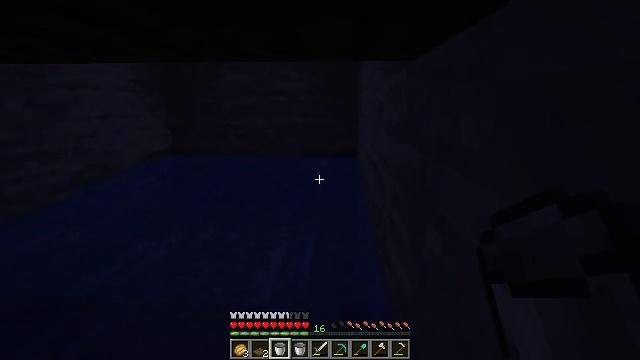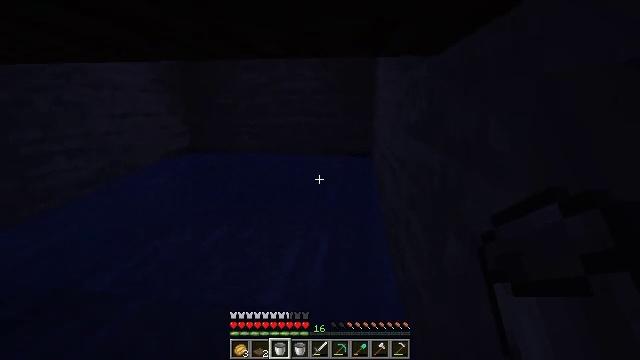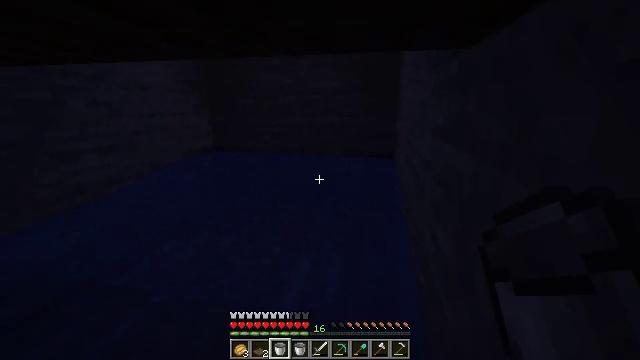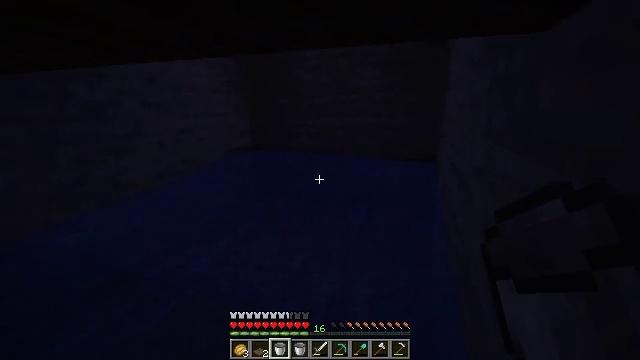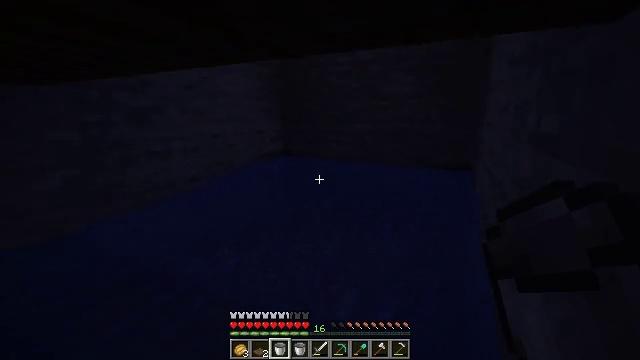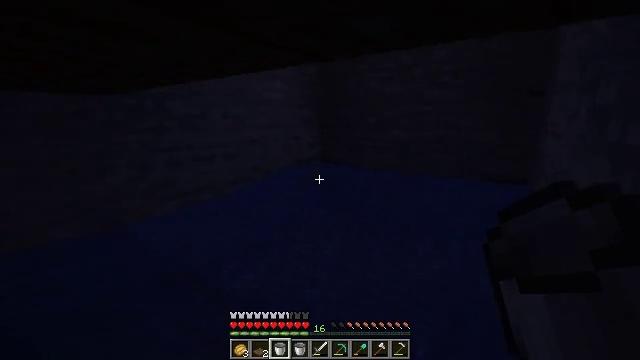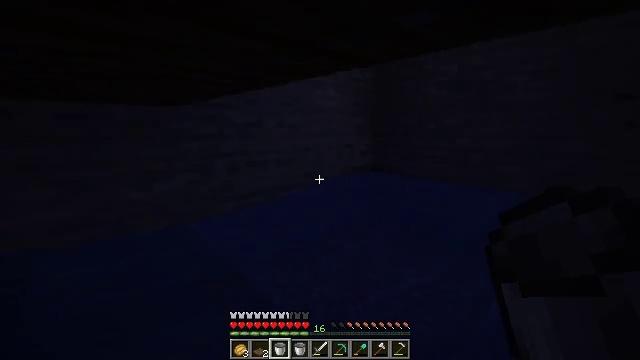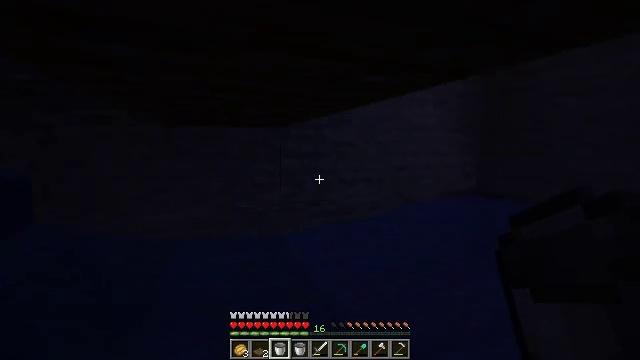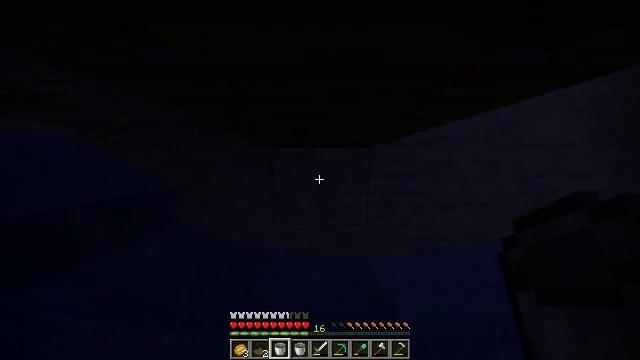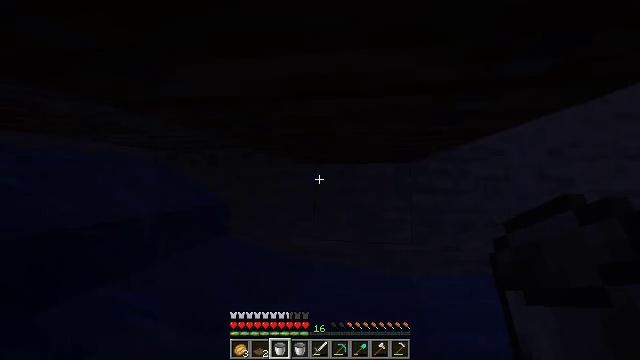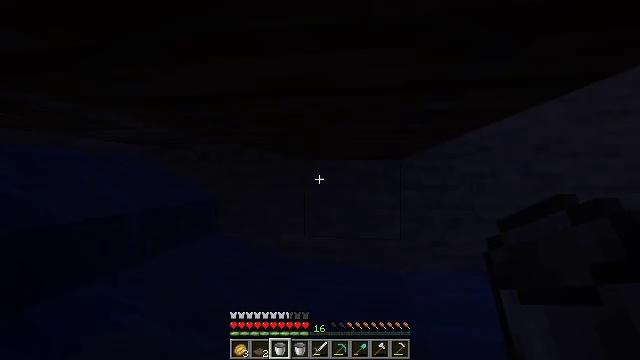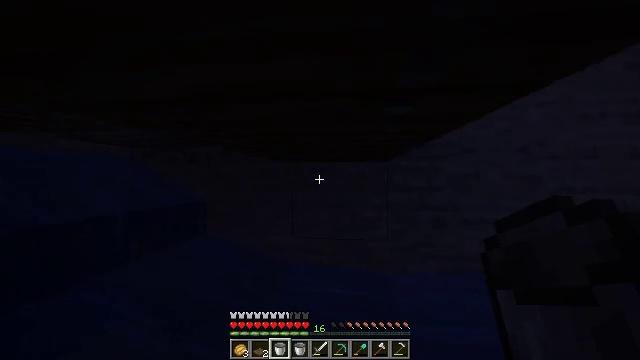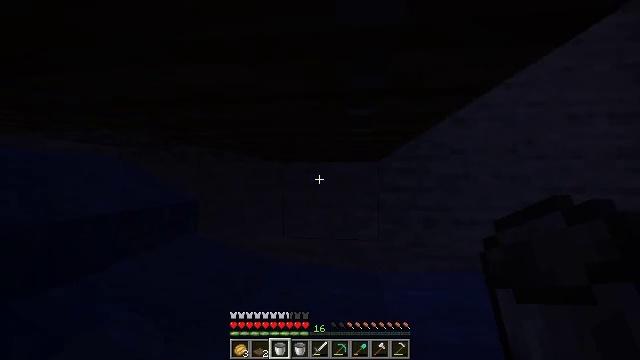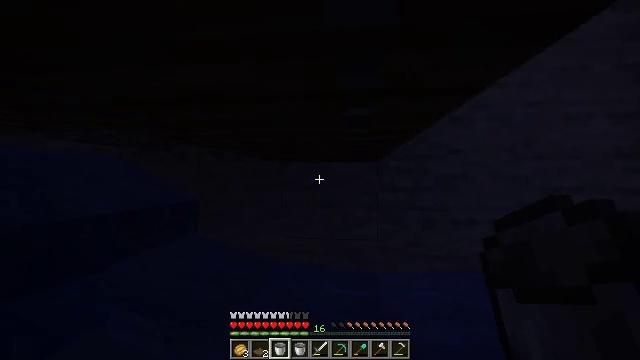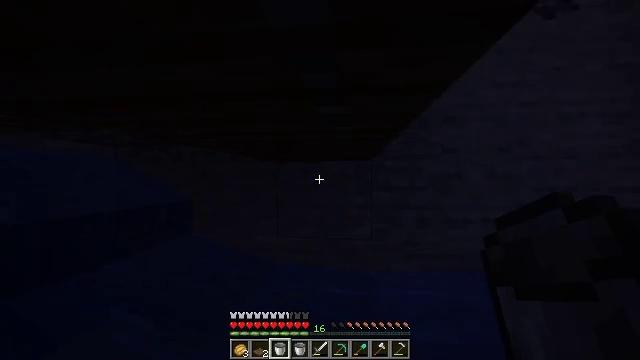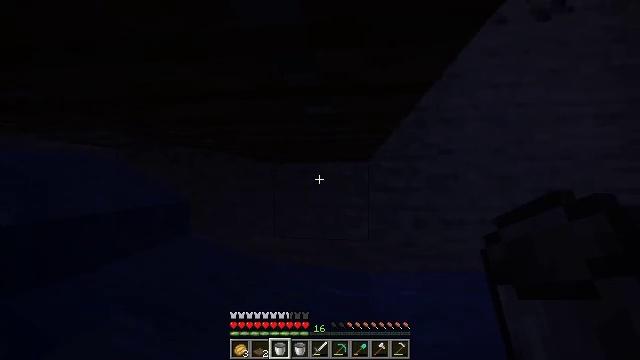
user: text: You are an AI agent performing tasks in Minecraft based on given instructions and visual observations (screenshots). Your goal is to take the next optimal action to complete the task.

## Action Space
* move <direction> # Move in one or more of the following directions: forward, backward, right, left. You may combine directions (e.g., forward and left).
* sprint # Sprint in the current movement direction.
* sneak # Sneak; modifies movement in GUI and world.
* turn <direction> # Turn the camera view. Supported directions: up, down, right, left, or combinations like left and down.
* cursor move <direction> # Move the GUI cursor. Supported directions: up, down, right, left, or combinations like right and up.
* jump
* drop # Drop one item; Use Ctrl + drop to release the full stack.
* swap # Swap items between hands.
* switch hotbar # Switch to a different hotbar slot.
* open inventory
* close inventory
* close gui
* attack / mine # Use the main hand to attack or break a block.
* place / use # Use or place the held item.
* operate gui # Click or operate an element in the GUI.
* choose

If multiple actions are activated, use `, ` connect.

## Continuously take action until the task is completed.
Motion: motion action
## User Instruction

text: Attack the spruce trapdoor to gather it.
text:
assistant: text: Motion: turn left
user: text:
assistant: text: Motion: turn left
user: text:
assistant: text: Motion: turn left
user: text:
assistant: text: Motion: turn left and up
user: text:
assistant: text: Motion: turn left and up
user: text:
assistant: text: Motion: turn left and up
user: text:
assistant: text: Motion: turn left and up
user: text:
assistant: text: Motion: turn left and up
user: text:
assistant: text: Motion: turn left and up
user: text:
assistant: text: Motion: turn right
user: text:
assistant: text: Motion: turn right
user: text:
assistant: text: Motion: no_op
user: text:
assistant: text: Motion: no_op
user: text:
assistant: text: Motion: no_op
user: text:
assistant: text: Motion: no_op
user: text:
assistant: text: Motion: turn up
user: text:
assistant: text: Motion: no_op
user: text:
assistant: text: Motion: turn left
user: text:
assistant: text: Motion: turn left
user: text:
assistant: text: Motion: no_op
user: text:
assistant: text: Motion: no_op
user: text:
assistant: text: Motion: move forward, turn left
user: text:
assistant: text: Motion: move forward, turn left
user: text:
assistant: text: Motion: move forward, turn left
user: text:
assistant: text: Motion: move forward, turn left
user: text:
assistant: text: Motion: move forward
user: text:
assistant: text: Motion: move forward
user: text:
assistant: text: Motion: move forward
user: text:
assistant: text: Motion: move forward
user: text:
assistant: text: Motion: move forward